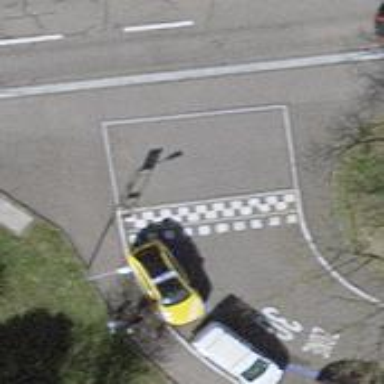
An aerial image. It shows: Table-style traffic calming feature.